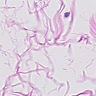
Metastatic tissue present: no